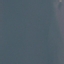
Land use / land cover class: SeaLake